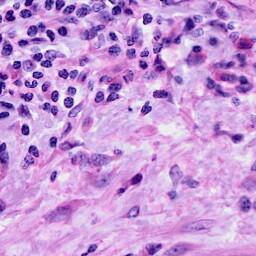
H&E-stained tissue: Cervix